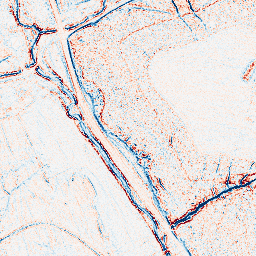
Category: edge_preserving
Decomposition family: bilateral
Decomposition parameters: d: 5
sigma_color: 25
sigma_space: 100
Upsampling method: bicubic
Upsampling parameters: scale: 2
Upsampling scale: 2